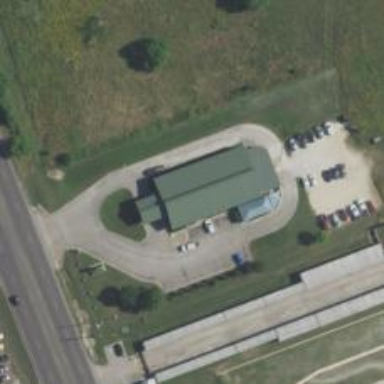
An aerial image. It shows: Veterinary facility.